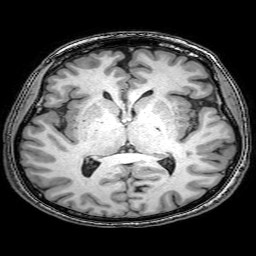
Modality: T1w
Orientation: coronal
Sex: male
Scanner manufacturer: philips
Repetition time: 0.008188 s
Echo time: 0.00378 s